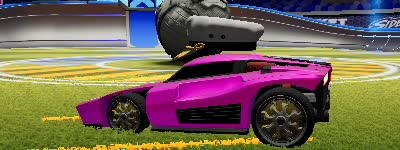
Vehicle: breakout